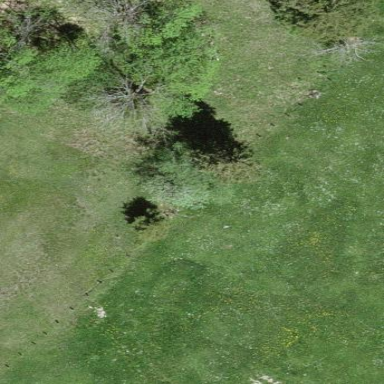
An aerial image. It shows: Mixed woodland with various types of leaves.